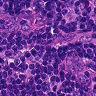
Metastatic tissue present: yes